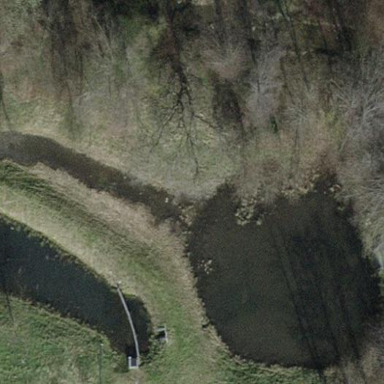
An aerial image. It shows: Pond surrounded by natural water.